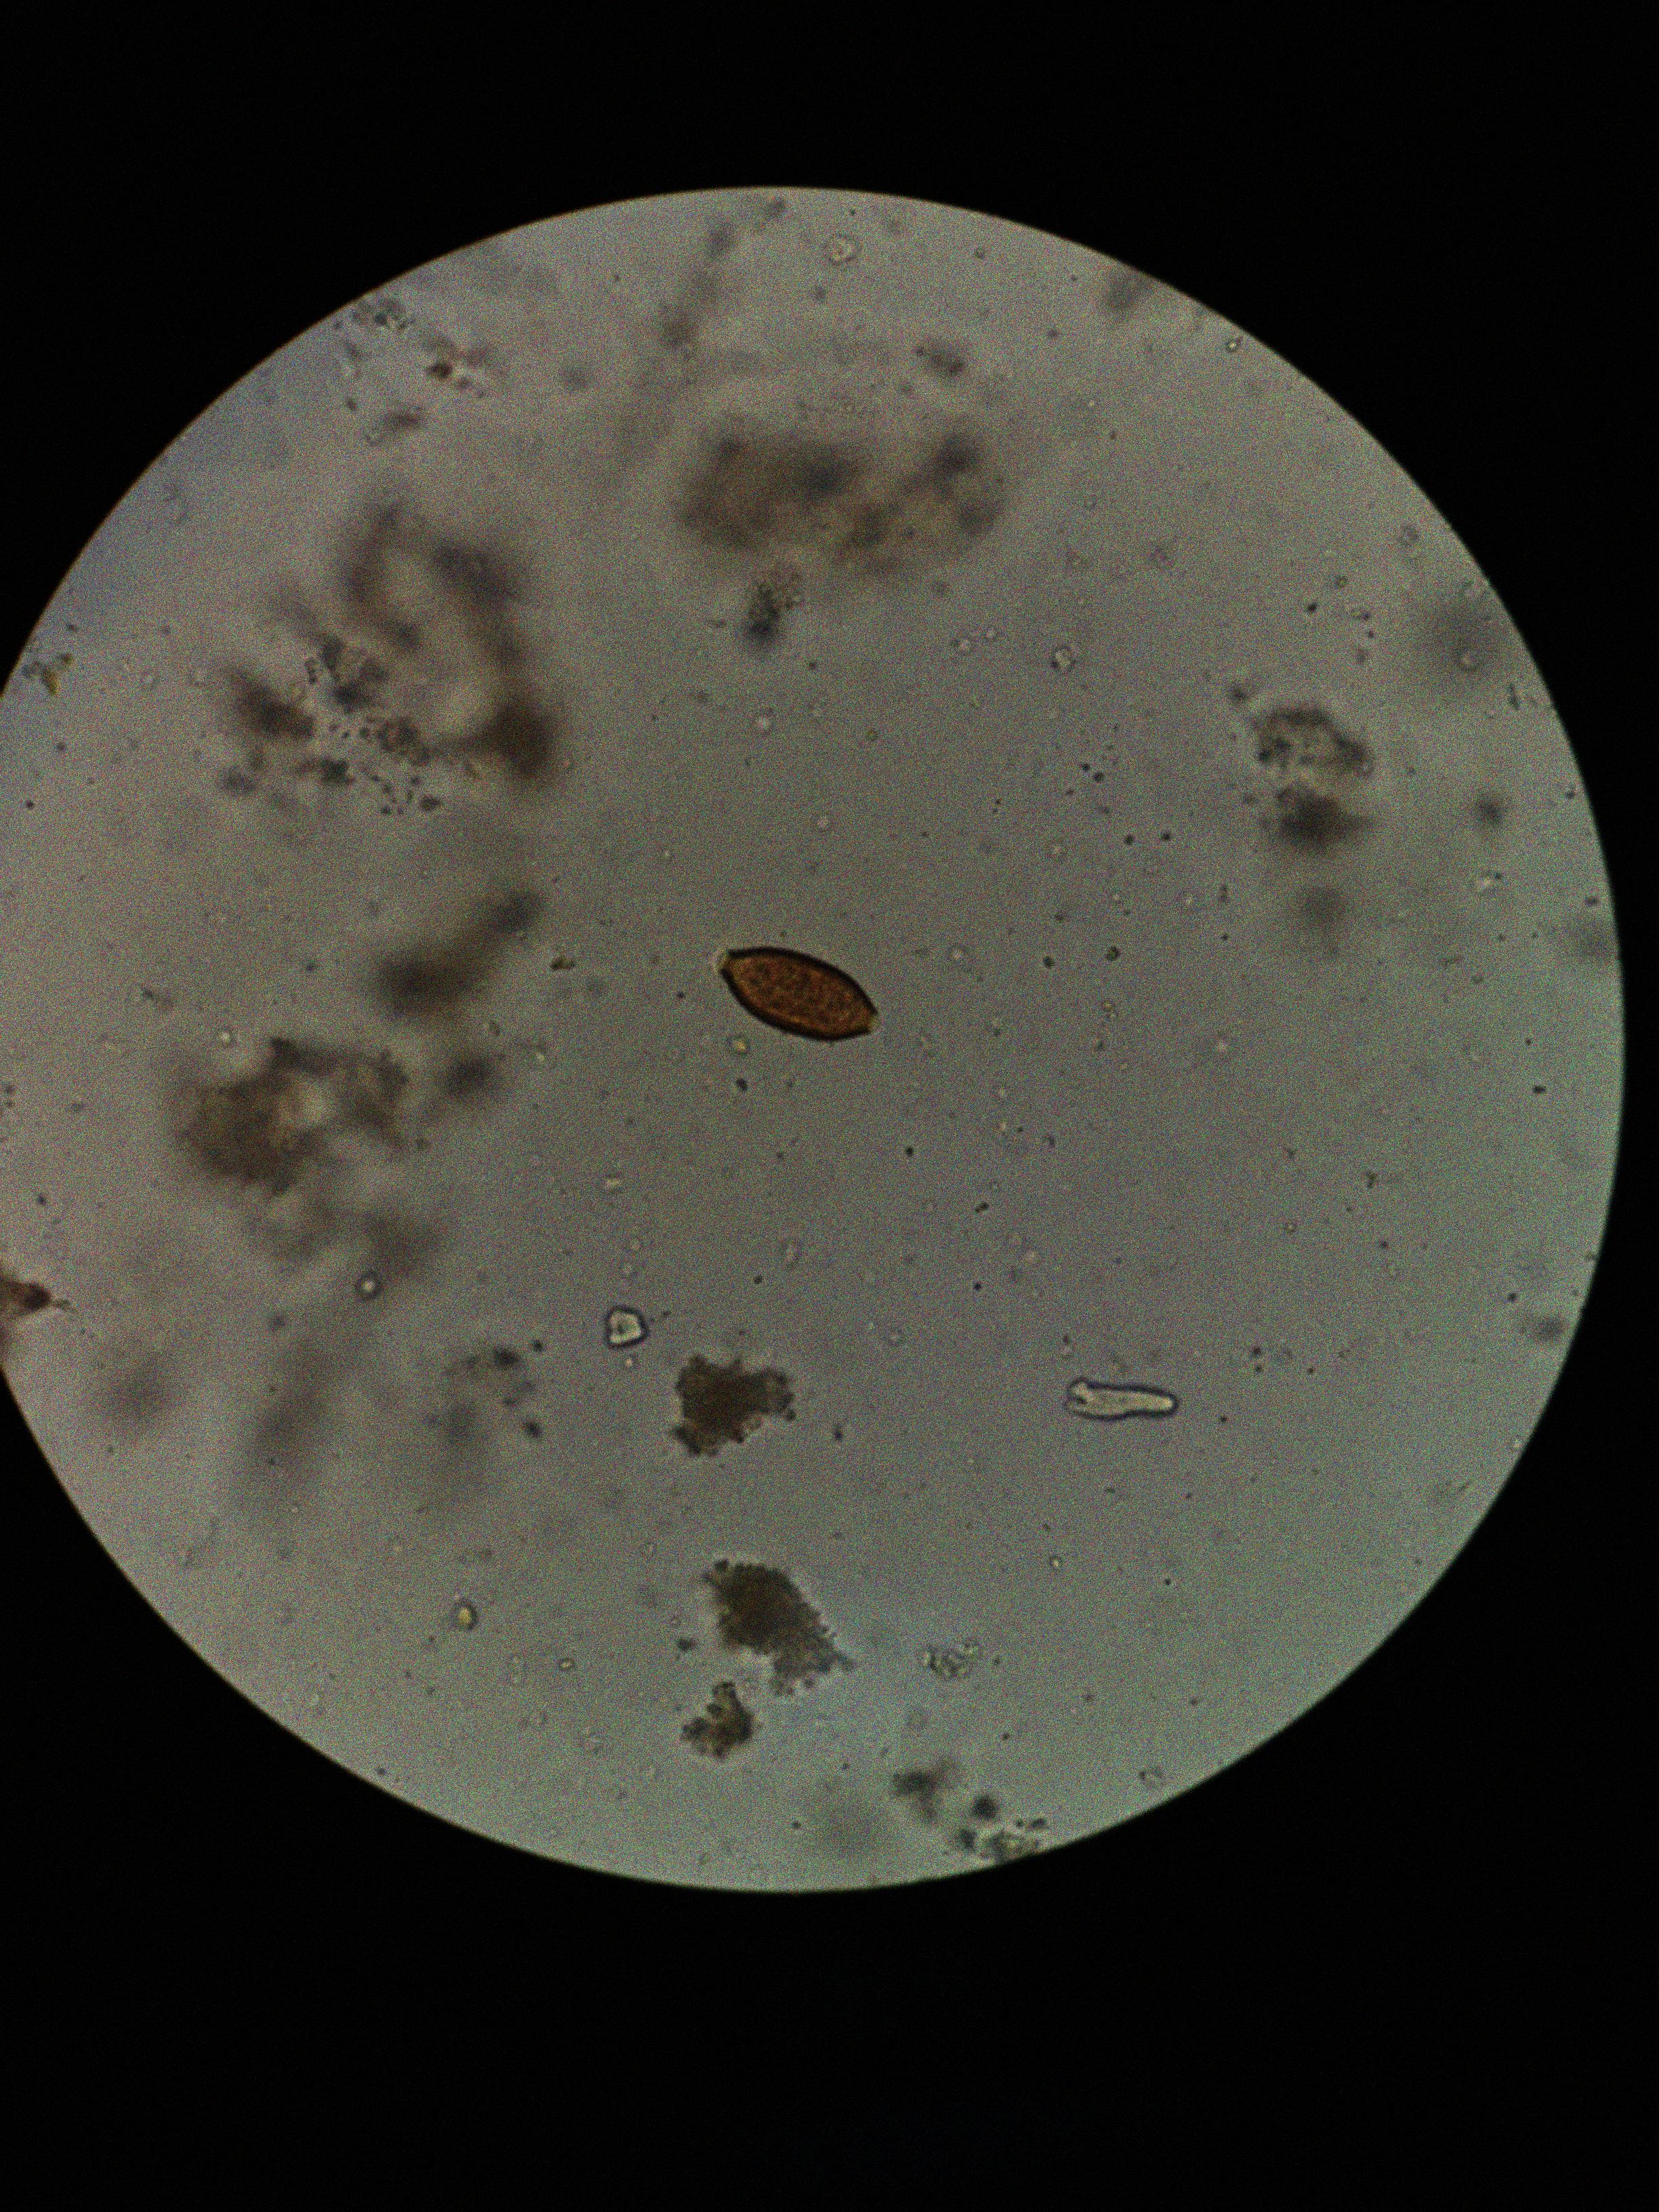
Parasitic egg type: Trichuris trichiura